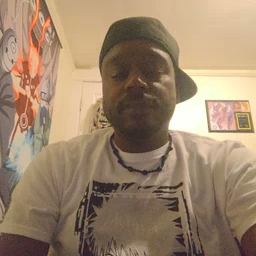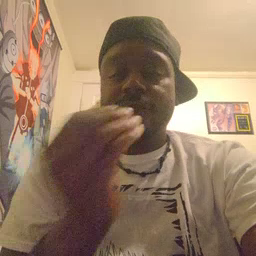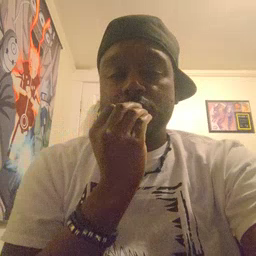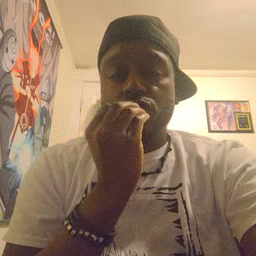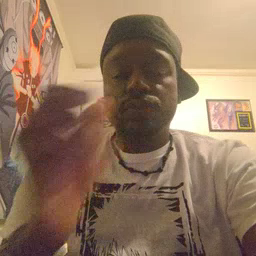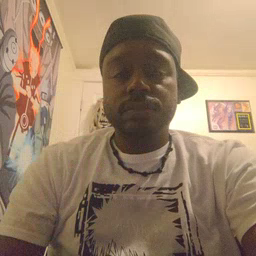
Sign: food